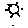
Label: sun